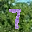
Label: 7